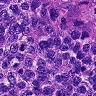
Metastatic tissue present: yes